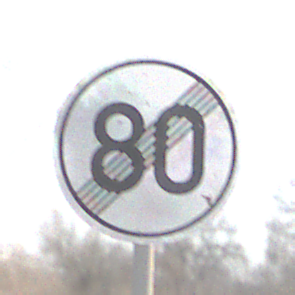
Verkehrszeichen: EndeGeschwindigkeit80
Umgebung: Outdoor, Suburban
Tageszeit: MorningAfternoon
Wetter: PartlyCloudy
Licht: Natural
Jahreszeit: NotSpecified
Kontrast: HighContrast